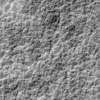
Atmospheric dust classification: not_dusty